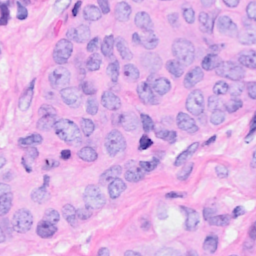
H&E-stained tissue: Breast